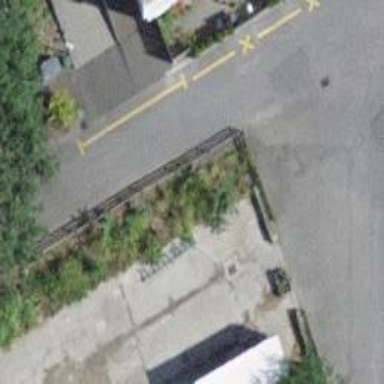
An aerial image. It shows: Bicycle parking area.